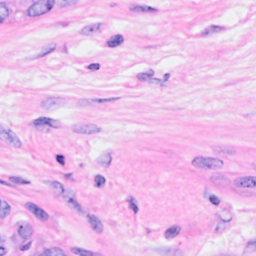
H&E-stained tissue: Breast